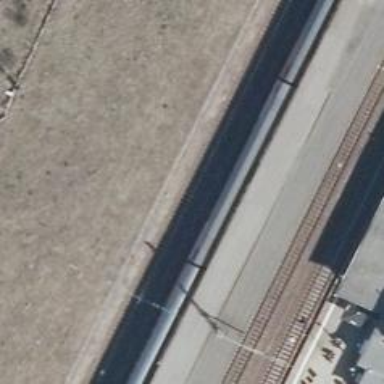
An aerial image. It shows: Railway stop with public transport stop position.